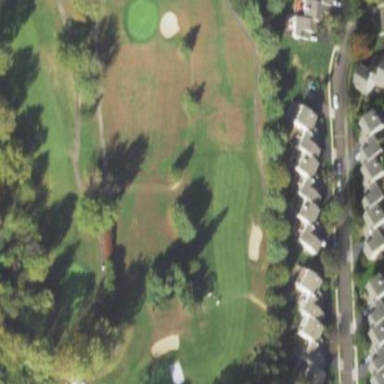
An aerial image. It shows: Golf fairway surrounded by grass.